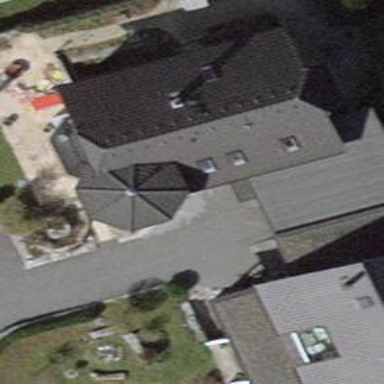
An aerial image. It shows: Building with gabled roof.